【题型】填空题　【知识点】平面几何　【难度】easy
如图, $\angle ABC = \angle ADC$, $BF$ 和 $DE$ 分别平分 $\angle ABC$ 和 $\angle ADC$, $\angle 1 = \angle 2$, 请完成 $DE // BF$ 的说明过程。

解：$\because BF$ 和 $DE$ 分别平分 $\angle ABC$ 和 $\angle ADC$(已知)

$\therefore \angle 1 = \frac{1}{2} \angle ABC$, $\angle 3 = \frac{1}{2} \angle ADC$(\_\_\_)

又 $\angle ABC = \angle ADC$(已知)

$\therefore \angle 1 = \angle \_\_\_$(\_\_\_)

$\because \angle 1 = \angle 2$(已知)

$\therefore \angle \_\_\_ = \angle \_\_\_$(等量代换)

$\therefore DE // BF$(\_\_\_)。
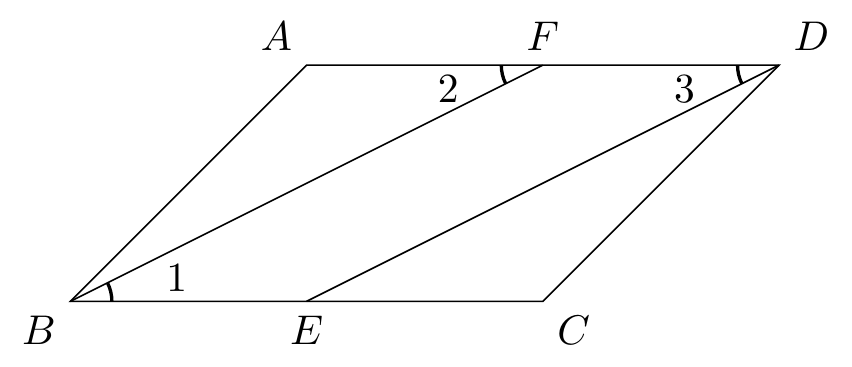
【解答】
解：$\because BF$ 和 $DE$ 分别平分 $\angle ABC$ 和 $\angle ADC$(已知)

$\therefore \angle 1 = \frac{1}{2} \angle ABC$, $\angle 3 = \frac{1}{2} \angle ADC$(角平分线的定义)

又 $\angle ABC = \angle ADC$(已知)

$\therefore \angle 1 = \angle 3$(等量代换)

$\because \angle 1 = \angle 2$(已知)

$\therefore \angle 2 = \angle 3$(等量代换)

$\therefore DE // BF$(同位角相等, 两直线平行)。